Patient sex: M
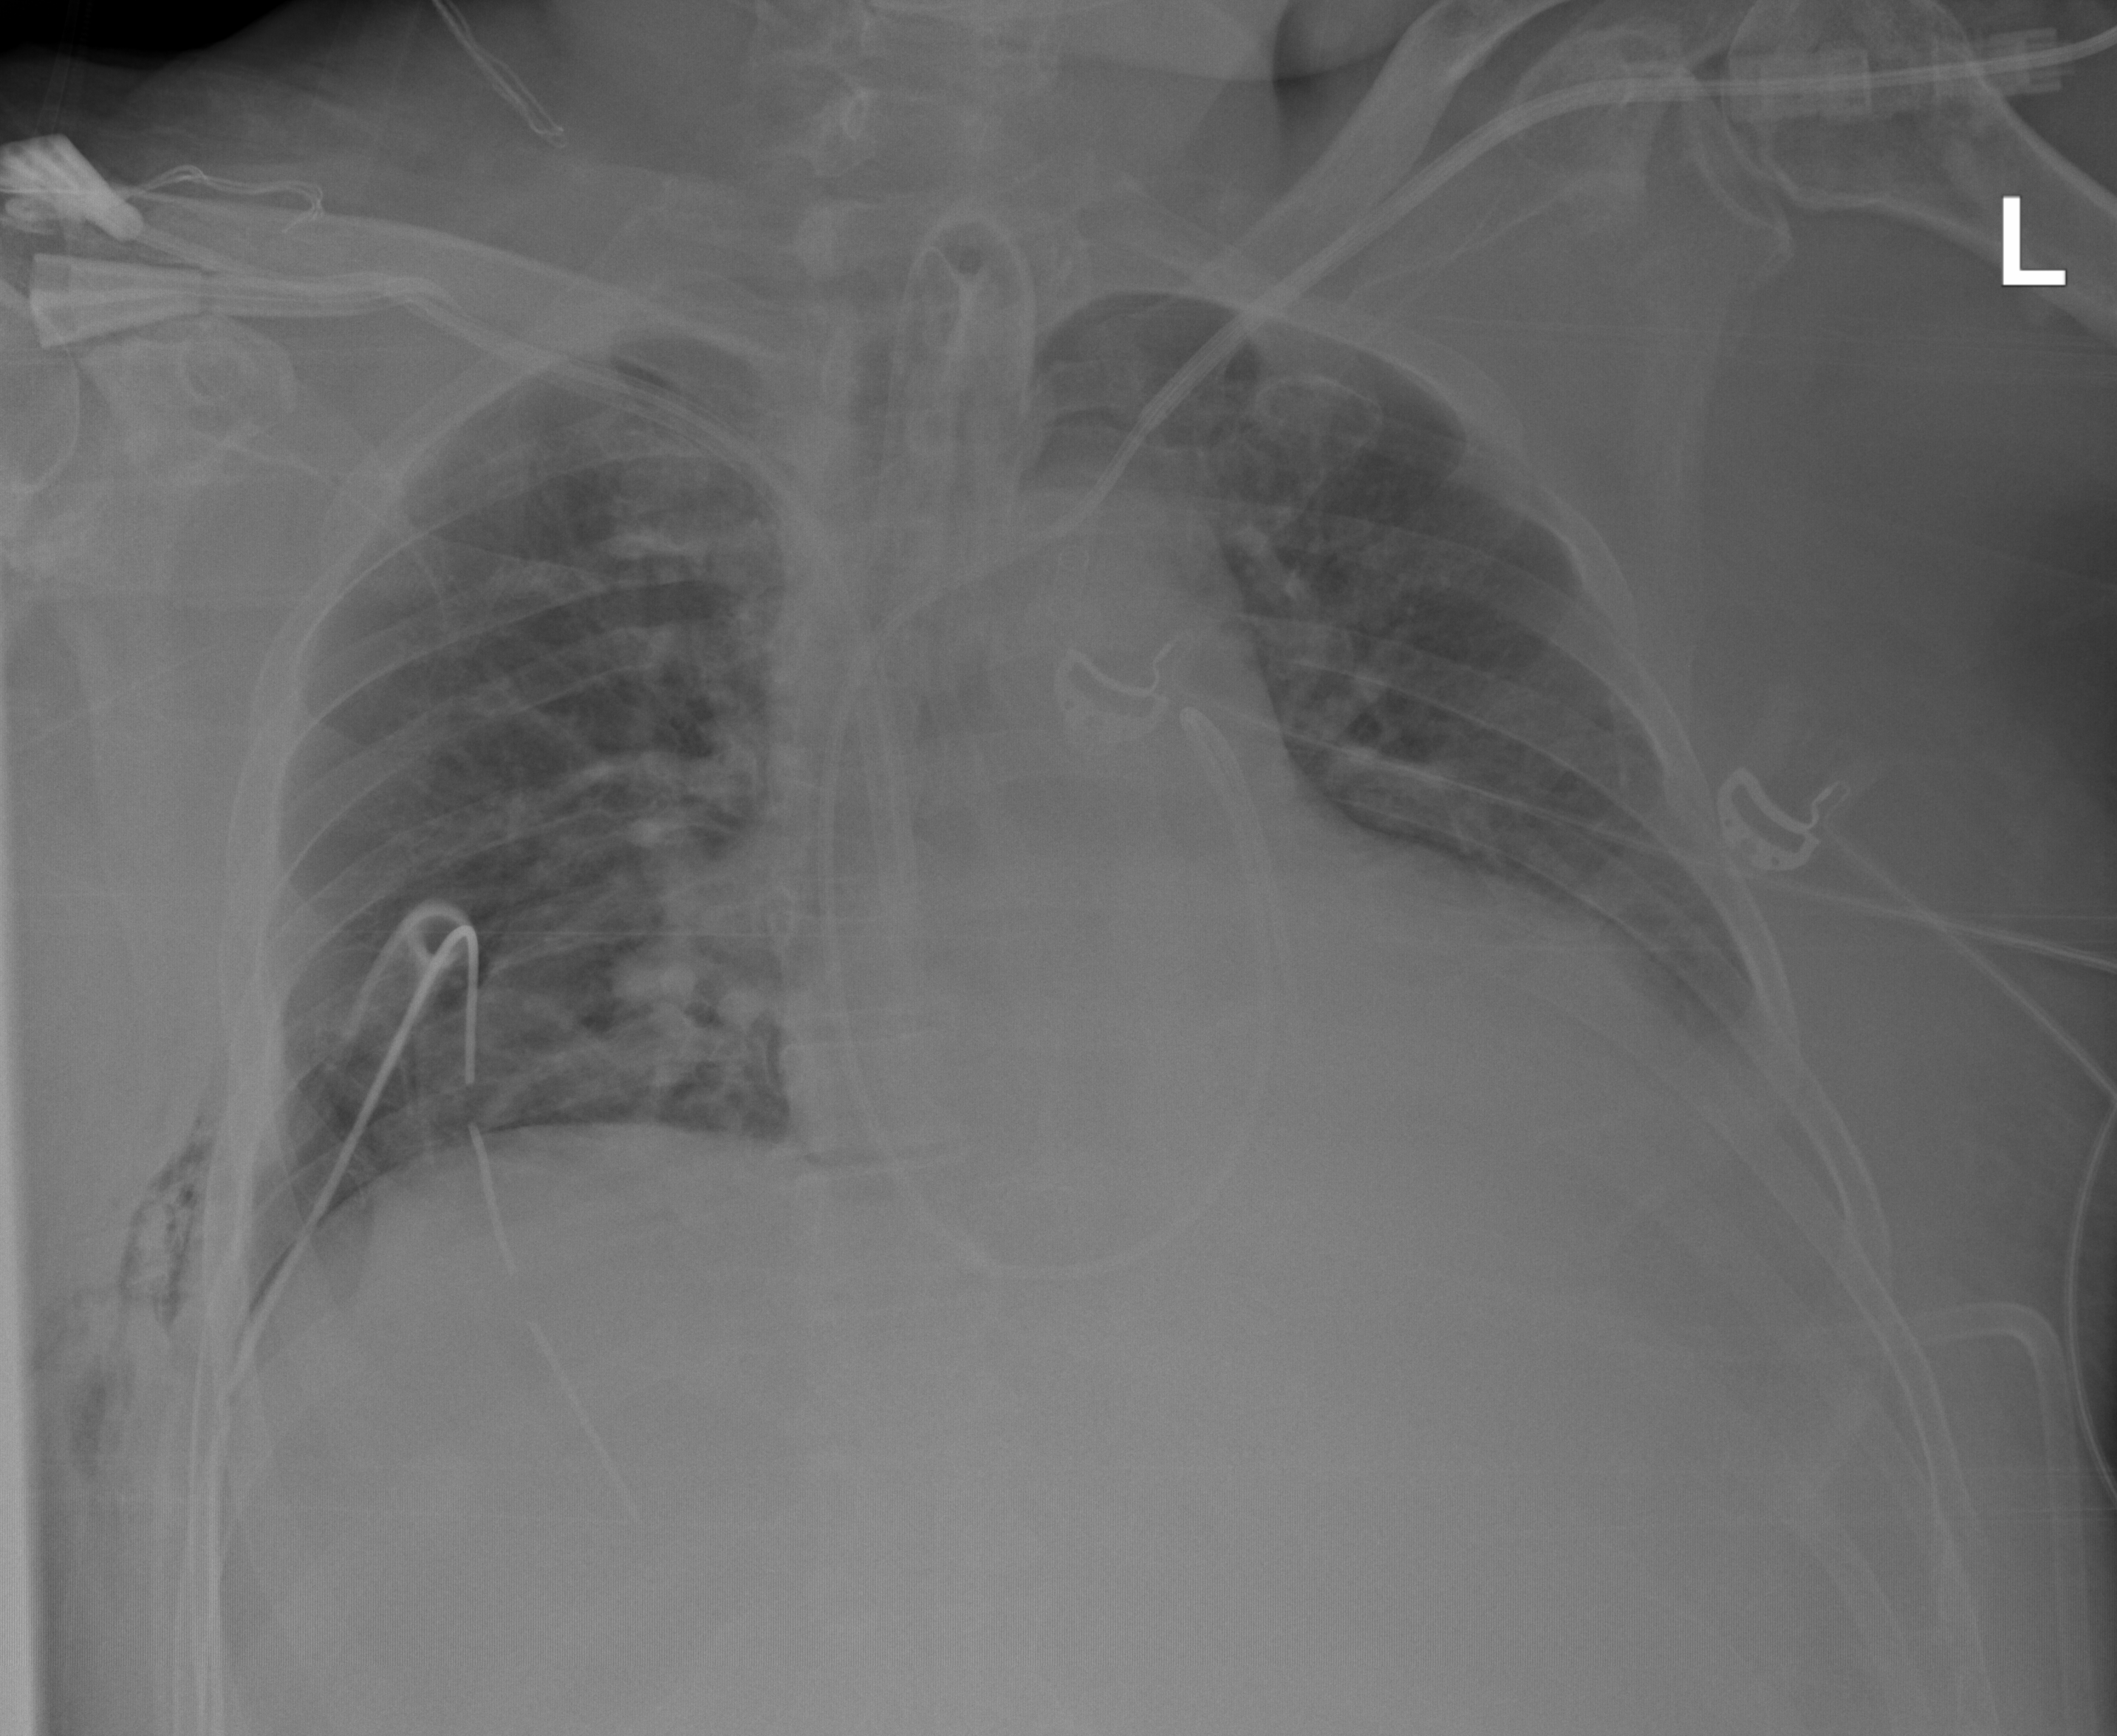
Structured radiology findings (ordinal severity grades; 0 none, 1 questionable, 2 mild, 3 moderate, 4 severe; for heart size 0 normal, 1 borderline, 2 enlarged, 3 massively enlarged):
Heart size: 2
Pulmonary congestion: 1
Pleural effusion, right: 0
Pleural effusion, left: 2
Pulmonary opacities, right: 0
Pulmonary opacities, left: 0
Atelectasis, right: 2
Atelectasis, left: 2